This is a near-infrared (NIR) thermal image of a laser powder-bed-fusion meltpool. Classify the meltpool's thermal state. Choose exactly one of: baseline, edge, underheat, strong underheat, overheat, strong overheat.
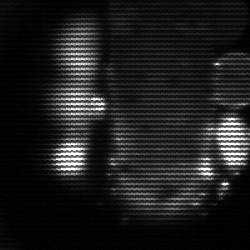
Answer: strong underheat